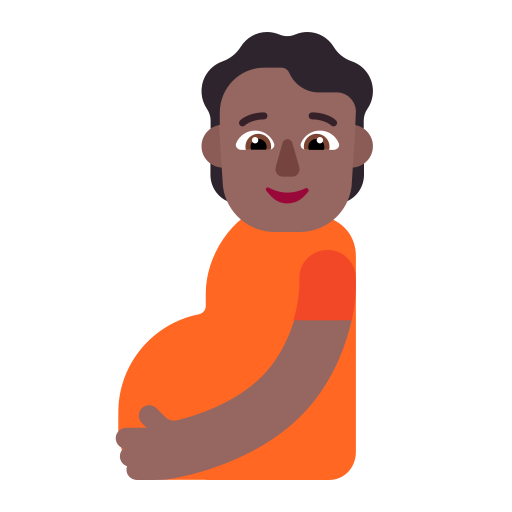
pregnant person flat  dark